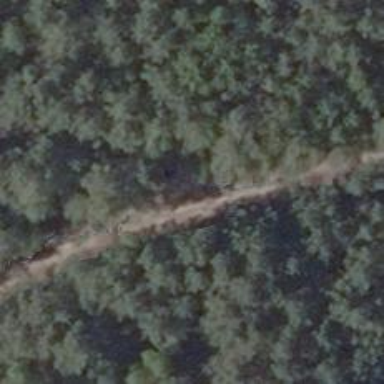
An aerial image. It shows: Sandy track road with grade4 tracktype.